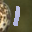
Label: 1